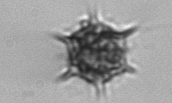
Label: Dictyocha